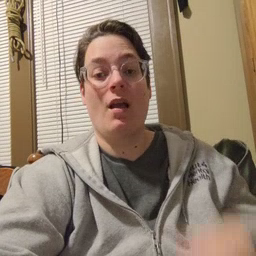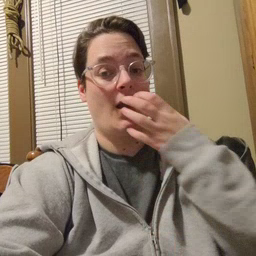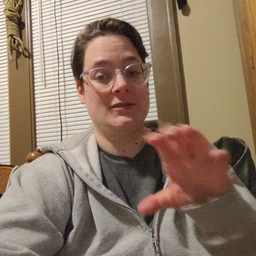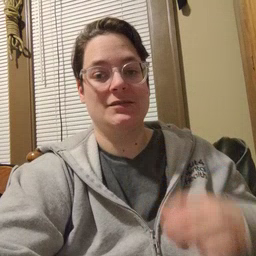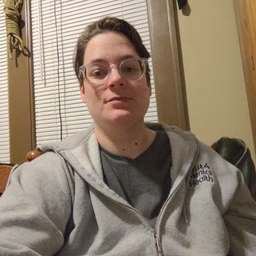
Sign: hot